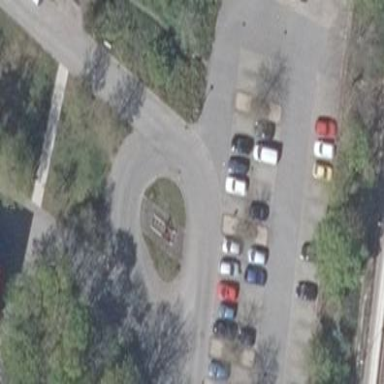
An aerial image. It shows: Parking area with park and ride facility.